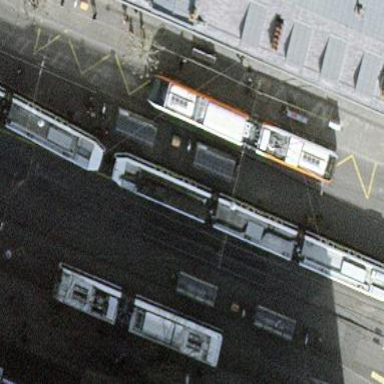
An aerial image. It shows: Concrete platform for public transport with tram line. The platform includes shelter.